Interaction volume radius: 10 \u00c5
Interaction volume height: 30 \u00c5
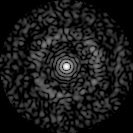
Disorder parameter: 0.8357